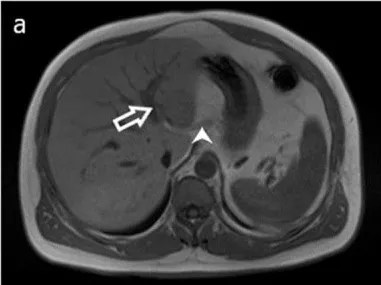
Pseudolesion in liver segments II and III associated with aberrant left gastric vein. MRI images, including in-phase.
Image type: radiology (mri)